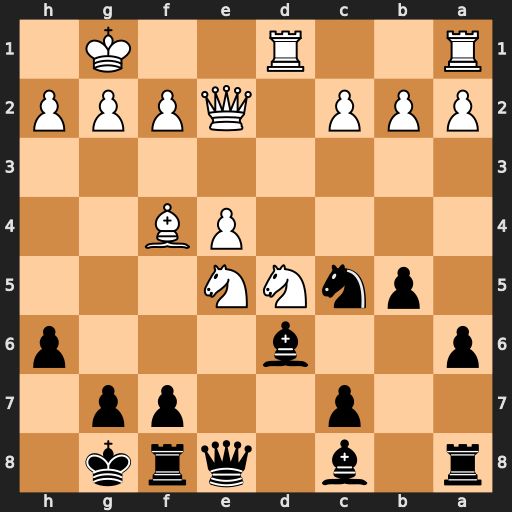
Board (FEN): r1b1qrk1/2p2pp1/p2b3p/1pnNN3/4PB2/8/PPP1QPPP/R2R2K1
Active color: b
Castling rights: -
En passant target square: -
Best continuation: Bxe5 Bxe5 Qxe5